Interaction volume radius: 5 \u00c5
Interaction volume height: 20 \u00c5
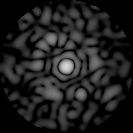
Disorder parameter: 0.8271